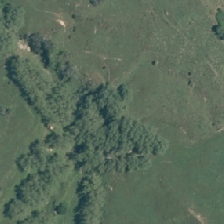
Land cover: deciduous_hardwood